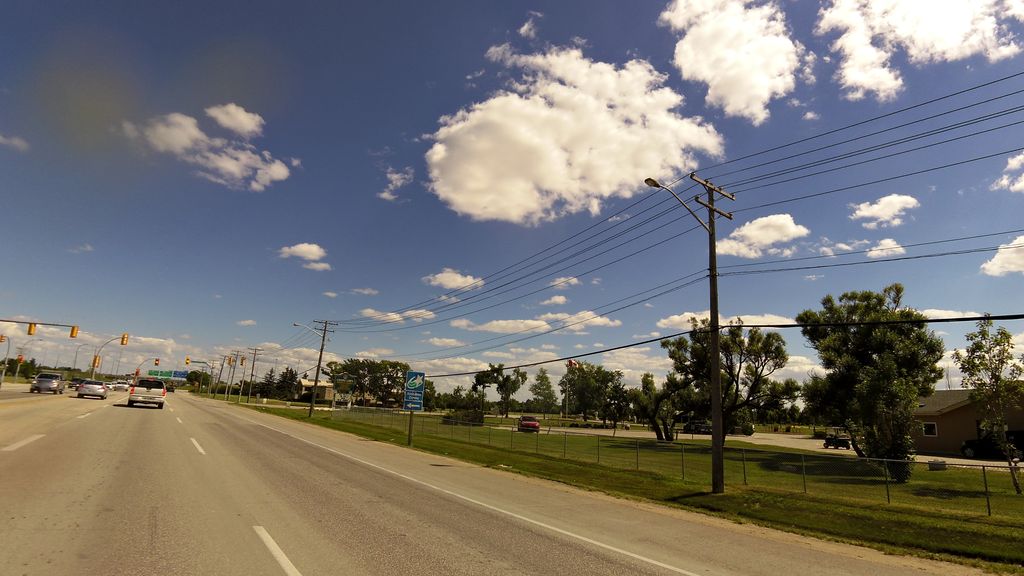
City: winnipeg